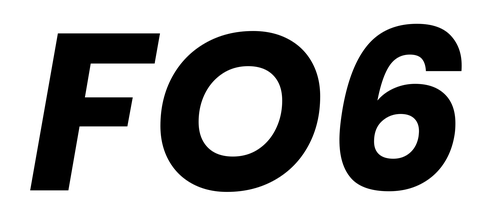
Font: Poppins-BoldItalic